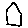
Label: house